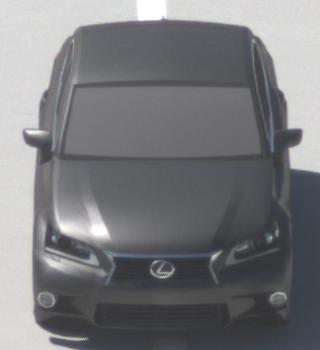
Make: Lexus
Model: GS 250
Detailed model: GS (L10)
Model produced from: 2012/06
Model produced until: 2013/12
Doors: 4
Color: gray
Road condition: dry road
Daytime: midday
Contrast: high contrast